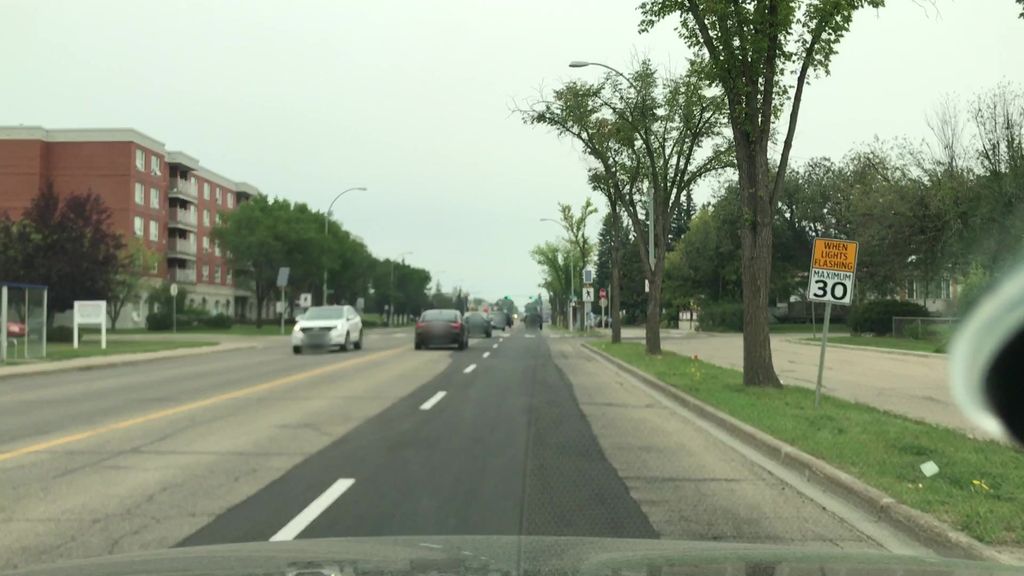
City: edmonton